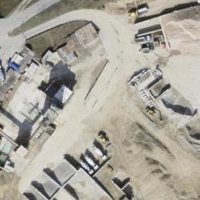
EUNIS habitat code: 56
Species observed at this site:
Stachys sylvatica
Clematis vitalba